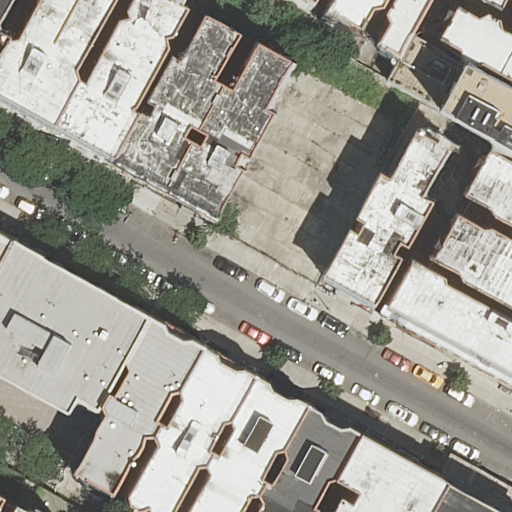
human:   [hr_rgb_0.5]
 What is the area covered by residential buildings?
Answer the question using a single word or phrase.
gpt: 5512m2

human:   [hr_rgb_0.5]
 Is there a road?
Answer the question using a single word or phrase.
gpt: yes

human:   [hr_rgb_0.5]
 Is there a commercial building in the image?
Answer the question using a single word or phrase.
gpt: no

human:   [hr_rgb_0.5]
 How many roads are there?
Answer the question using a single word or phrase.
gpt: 1

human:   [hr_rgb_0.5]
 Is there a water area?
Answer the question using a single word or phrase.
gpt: no

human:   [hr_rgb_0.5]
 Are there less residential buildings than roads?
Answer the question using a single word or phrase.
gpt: no

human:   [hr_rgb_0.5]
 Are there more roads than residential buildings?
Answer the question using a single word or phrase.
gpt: no

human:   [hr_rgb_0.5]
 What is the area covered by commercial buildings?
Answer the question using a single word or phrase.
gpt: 0m2

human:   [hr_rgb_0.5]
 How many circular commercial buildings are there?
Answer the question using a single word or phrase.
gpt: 0

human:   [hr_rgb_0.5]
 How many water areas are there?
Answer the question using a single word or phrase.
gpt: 0

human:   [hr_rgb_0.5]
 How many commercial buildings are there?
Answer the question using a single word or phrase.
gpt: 0

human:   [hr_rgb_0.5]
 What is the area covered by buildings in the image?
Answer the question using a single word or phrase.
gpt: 5512m2

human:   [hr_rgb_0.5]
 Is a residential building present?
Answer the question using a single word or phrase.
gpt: yes

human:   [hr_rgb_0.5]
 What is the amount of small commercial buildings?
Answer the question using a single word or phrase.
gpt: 0

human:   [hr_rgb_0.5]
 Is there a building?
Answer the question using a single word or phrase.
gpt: yes

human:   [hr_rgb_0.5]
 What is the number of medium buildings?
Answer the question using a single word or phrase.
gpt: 19

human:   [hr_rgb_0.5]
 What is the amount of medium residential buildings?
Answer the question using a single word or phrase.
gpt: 19

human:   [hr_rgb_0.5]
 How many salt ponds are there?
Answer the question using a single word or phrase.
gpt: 0

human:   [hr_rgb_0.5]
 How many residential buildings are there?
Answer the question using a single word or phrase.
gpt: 26

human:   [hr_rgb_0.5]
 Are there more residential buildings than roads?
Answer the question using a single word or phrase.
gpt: yes

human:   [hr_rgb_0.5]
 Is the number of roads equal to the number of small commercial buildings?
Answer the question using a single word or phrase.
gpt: no

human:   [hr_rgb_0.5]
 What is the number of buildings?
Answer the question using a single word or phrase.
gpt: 26

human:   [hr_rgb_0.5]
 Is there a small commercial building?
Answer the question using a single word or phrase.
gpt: no

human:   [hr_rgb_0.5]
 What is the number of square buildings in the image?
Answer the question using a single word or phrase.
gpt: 0

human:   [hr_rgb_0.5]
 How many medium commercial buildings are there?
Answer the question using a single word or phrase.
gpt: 0

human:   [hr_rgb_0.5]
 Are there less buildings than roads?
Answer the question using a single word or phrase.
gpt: no

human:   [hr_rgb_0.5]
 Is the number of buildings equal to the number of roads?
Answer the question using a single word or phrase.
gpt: no

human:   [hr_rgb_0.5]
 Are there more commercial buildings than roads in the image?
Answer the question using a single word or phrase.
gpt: no

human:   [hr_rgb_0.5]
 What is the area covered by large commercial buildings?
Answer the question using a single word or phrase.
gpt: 0m2

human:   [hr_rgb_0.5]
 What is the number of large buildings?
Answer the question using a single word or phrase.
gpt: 0

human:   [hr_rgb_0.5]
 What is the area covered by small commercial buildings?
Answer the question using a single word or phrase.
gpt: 0m2

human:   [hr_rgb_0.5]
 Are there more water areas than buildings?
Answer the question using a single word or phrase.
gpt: no

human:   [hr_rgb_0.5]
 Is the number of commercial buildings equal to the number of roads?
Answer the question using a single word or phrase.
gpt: no

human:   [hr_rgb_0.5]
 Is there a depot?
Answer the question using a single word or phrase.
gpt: no

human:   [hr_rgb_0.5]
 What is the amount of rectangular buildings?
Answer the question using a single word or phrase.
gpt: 10

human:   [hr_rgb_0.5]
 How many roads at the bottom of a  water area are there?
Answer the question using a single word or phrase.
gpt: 0

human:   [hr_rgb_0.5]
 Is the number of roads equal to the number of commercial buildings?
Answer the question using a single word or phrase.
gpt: no

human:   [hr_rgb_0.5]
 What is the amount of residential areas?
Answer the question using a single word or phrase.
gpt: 0

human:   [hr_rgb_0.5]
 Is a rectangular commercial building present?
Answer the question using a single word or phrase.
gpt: no

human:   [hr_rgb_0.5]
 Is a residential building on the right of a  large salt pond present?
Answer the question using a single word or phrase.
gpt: no

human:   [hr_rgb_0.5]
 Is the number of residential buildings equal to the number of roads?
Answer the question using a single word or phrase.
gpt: no

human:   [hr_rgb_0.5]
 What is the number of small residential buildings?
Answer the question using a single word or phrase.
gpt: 7

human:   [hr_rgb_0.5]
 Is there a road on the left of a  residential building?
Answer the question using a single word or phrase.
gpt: no

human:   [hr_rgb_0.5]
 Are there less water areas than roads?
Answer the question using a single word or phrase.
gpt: yes

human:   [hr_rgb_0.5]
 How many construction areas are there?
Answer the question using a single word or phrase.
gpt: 0

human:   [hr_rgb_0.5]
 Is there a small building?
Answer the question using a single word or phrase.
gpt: yes

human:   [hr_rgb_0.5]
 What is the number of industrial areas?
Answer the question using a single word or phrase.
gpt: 0

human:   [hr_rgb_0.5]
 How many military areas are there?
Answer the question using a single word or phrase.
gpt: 0

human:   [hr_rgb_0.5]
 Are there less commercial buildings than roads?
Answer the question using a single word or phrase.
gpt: yes

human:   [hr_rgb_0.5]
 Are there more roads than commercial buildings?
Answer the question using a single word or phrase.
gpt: yes

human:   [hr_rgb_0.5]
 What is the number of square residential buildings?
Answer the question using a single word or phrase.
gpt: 0

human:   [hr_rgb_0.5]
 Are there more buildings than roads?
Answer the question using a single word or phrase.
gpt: yes

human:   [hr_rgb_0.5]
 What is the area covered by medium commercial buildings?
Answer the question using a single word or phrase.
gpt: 0m2

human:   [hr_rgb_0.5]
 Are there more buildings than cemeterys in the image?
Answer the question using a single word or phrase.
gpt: yes

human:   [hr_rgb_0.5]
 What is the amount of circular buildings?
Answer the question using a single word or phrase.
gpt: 0

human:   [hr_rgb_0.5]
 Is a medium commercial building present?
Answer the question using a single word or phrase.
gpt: no

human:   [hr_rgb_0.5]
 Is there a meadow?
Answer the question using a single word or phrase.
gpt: no

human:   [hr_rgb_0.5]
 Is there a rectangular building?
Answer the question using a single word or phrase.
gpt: yes

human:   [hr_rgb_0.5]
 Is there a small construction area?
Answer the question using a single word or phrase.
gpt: no

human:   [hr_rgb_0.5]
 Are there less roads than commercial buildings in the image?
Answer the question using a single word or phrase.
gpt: no

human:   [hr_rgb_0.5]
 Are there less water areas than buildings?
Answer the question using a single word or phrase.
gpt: yes

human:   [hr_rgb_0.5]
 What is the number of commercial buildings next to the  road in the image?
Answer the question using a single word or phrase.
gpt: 0

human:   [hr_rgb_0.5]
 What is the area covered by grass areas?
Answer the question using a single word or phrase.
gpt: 0m2

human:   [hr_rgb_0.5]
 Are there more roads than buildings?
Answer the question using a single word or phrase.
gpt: no